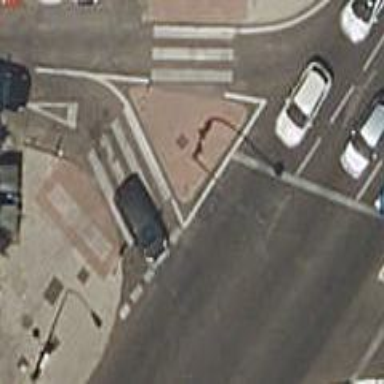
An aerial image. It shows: Marked footway crossing with traffic-calming table.